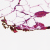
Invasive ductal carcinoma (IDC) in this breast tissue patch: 0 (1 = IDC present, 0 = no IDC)